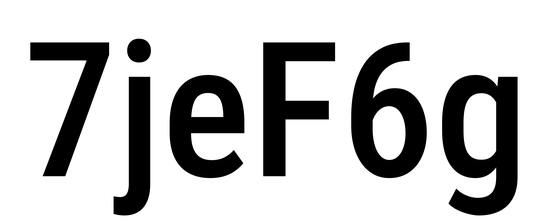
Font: Roboto_Condensed_Medium